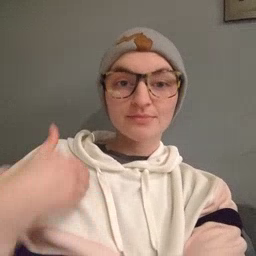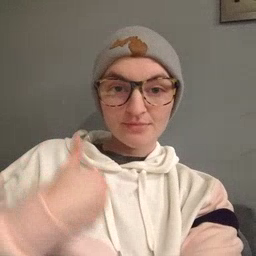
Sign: animal